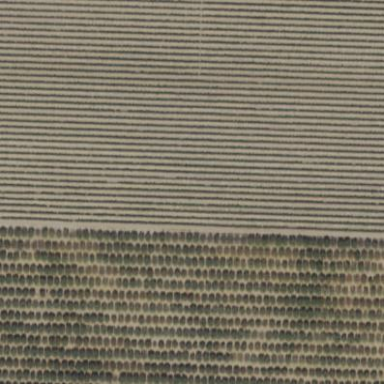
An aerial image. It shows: Beautiful vineyard in the countryside.